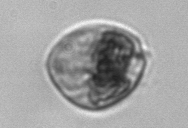
Label: Prorocentrum